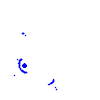
Particle: kaon